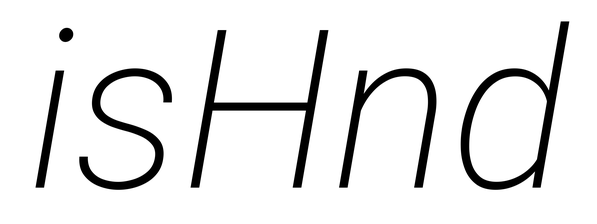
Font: Roboto-Italic_ExtraLight_Italic